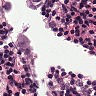
Metastatic tissue present: no